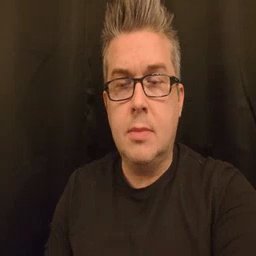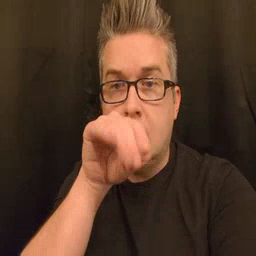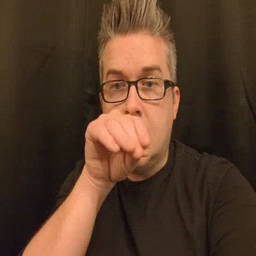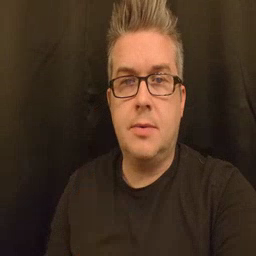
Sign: goose